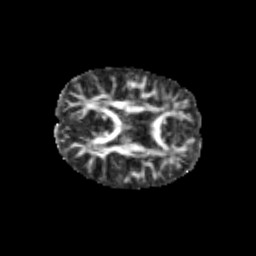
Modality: FA
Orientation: axial
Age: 10
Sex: male
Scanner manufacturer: siemens
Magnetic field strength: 3 T
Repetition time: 3.8 s
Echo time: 0.07 s